Question: I am trying to upload build for existing live app update for iOS7 and getting the below error in picture.
1. I am using correct distribution profile with same bundle identifier.
2. using standard architecture and deployment target 4.3
3. i have declared all the icons in .plist file.
I am sending .ipa file to client to upload using
he doesn't want to share his iTunes account credentials
so I am archiving project then select distribution option from Xcode then select the app store distribution profile from drop down then export it and send it to the client.
could anyone please help me out . I am trying to solve this error since last 48 hours.
thanks

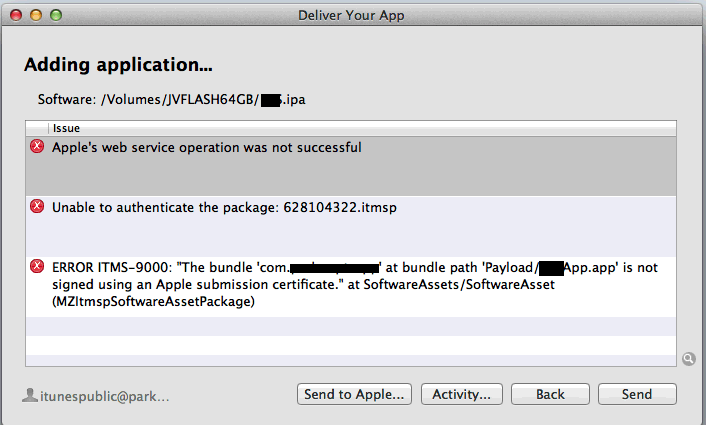
Answer: The message is quite clear - the certificate you used for signing is an app store certificate. As you don't have access to the client's iTunes account, I assume you got the certificate from your client as well - probably he gave you a wrong one, e.g. a development certificate or an ad hoc certificate, or the certificate is not valid anymore.
Ask your client for a new certificate, stating exactly what you need (sometimes they are not that knowledgable about app distribution:-).
Maybe this helps in your case - apparently there are some other issues with submitting:
<URL>